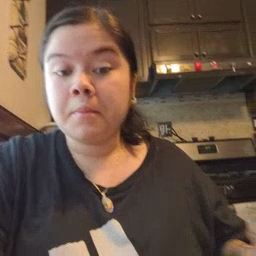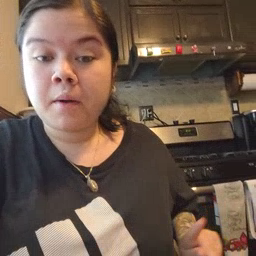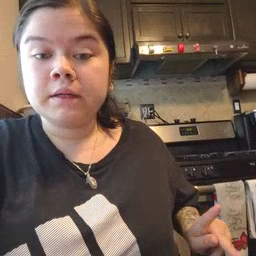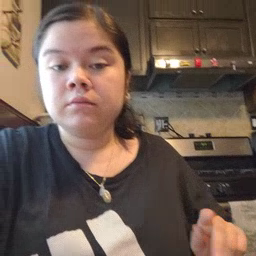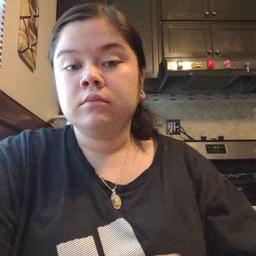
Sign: puppy